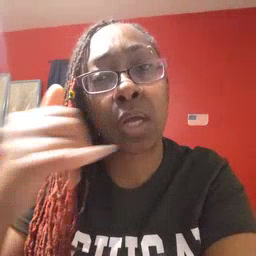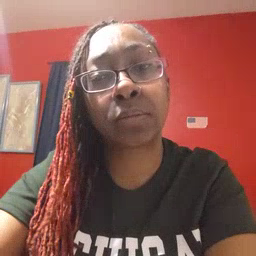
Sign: callonphone